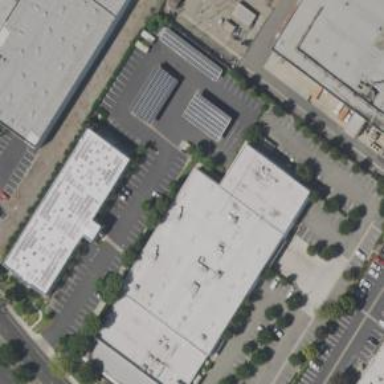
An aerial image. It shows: Office building.